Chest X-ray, PA view. Patient: 44 years old, sex M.
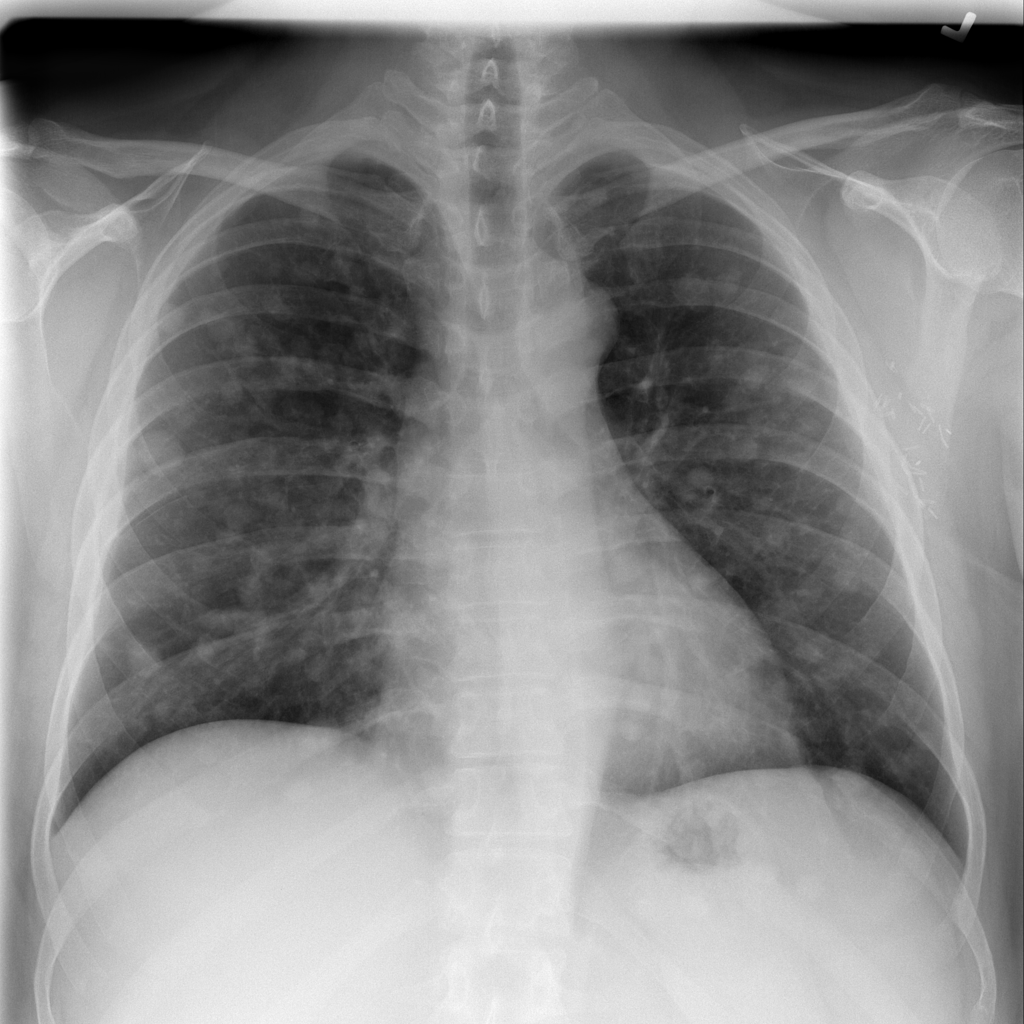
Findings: Nodule